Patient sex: M
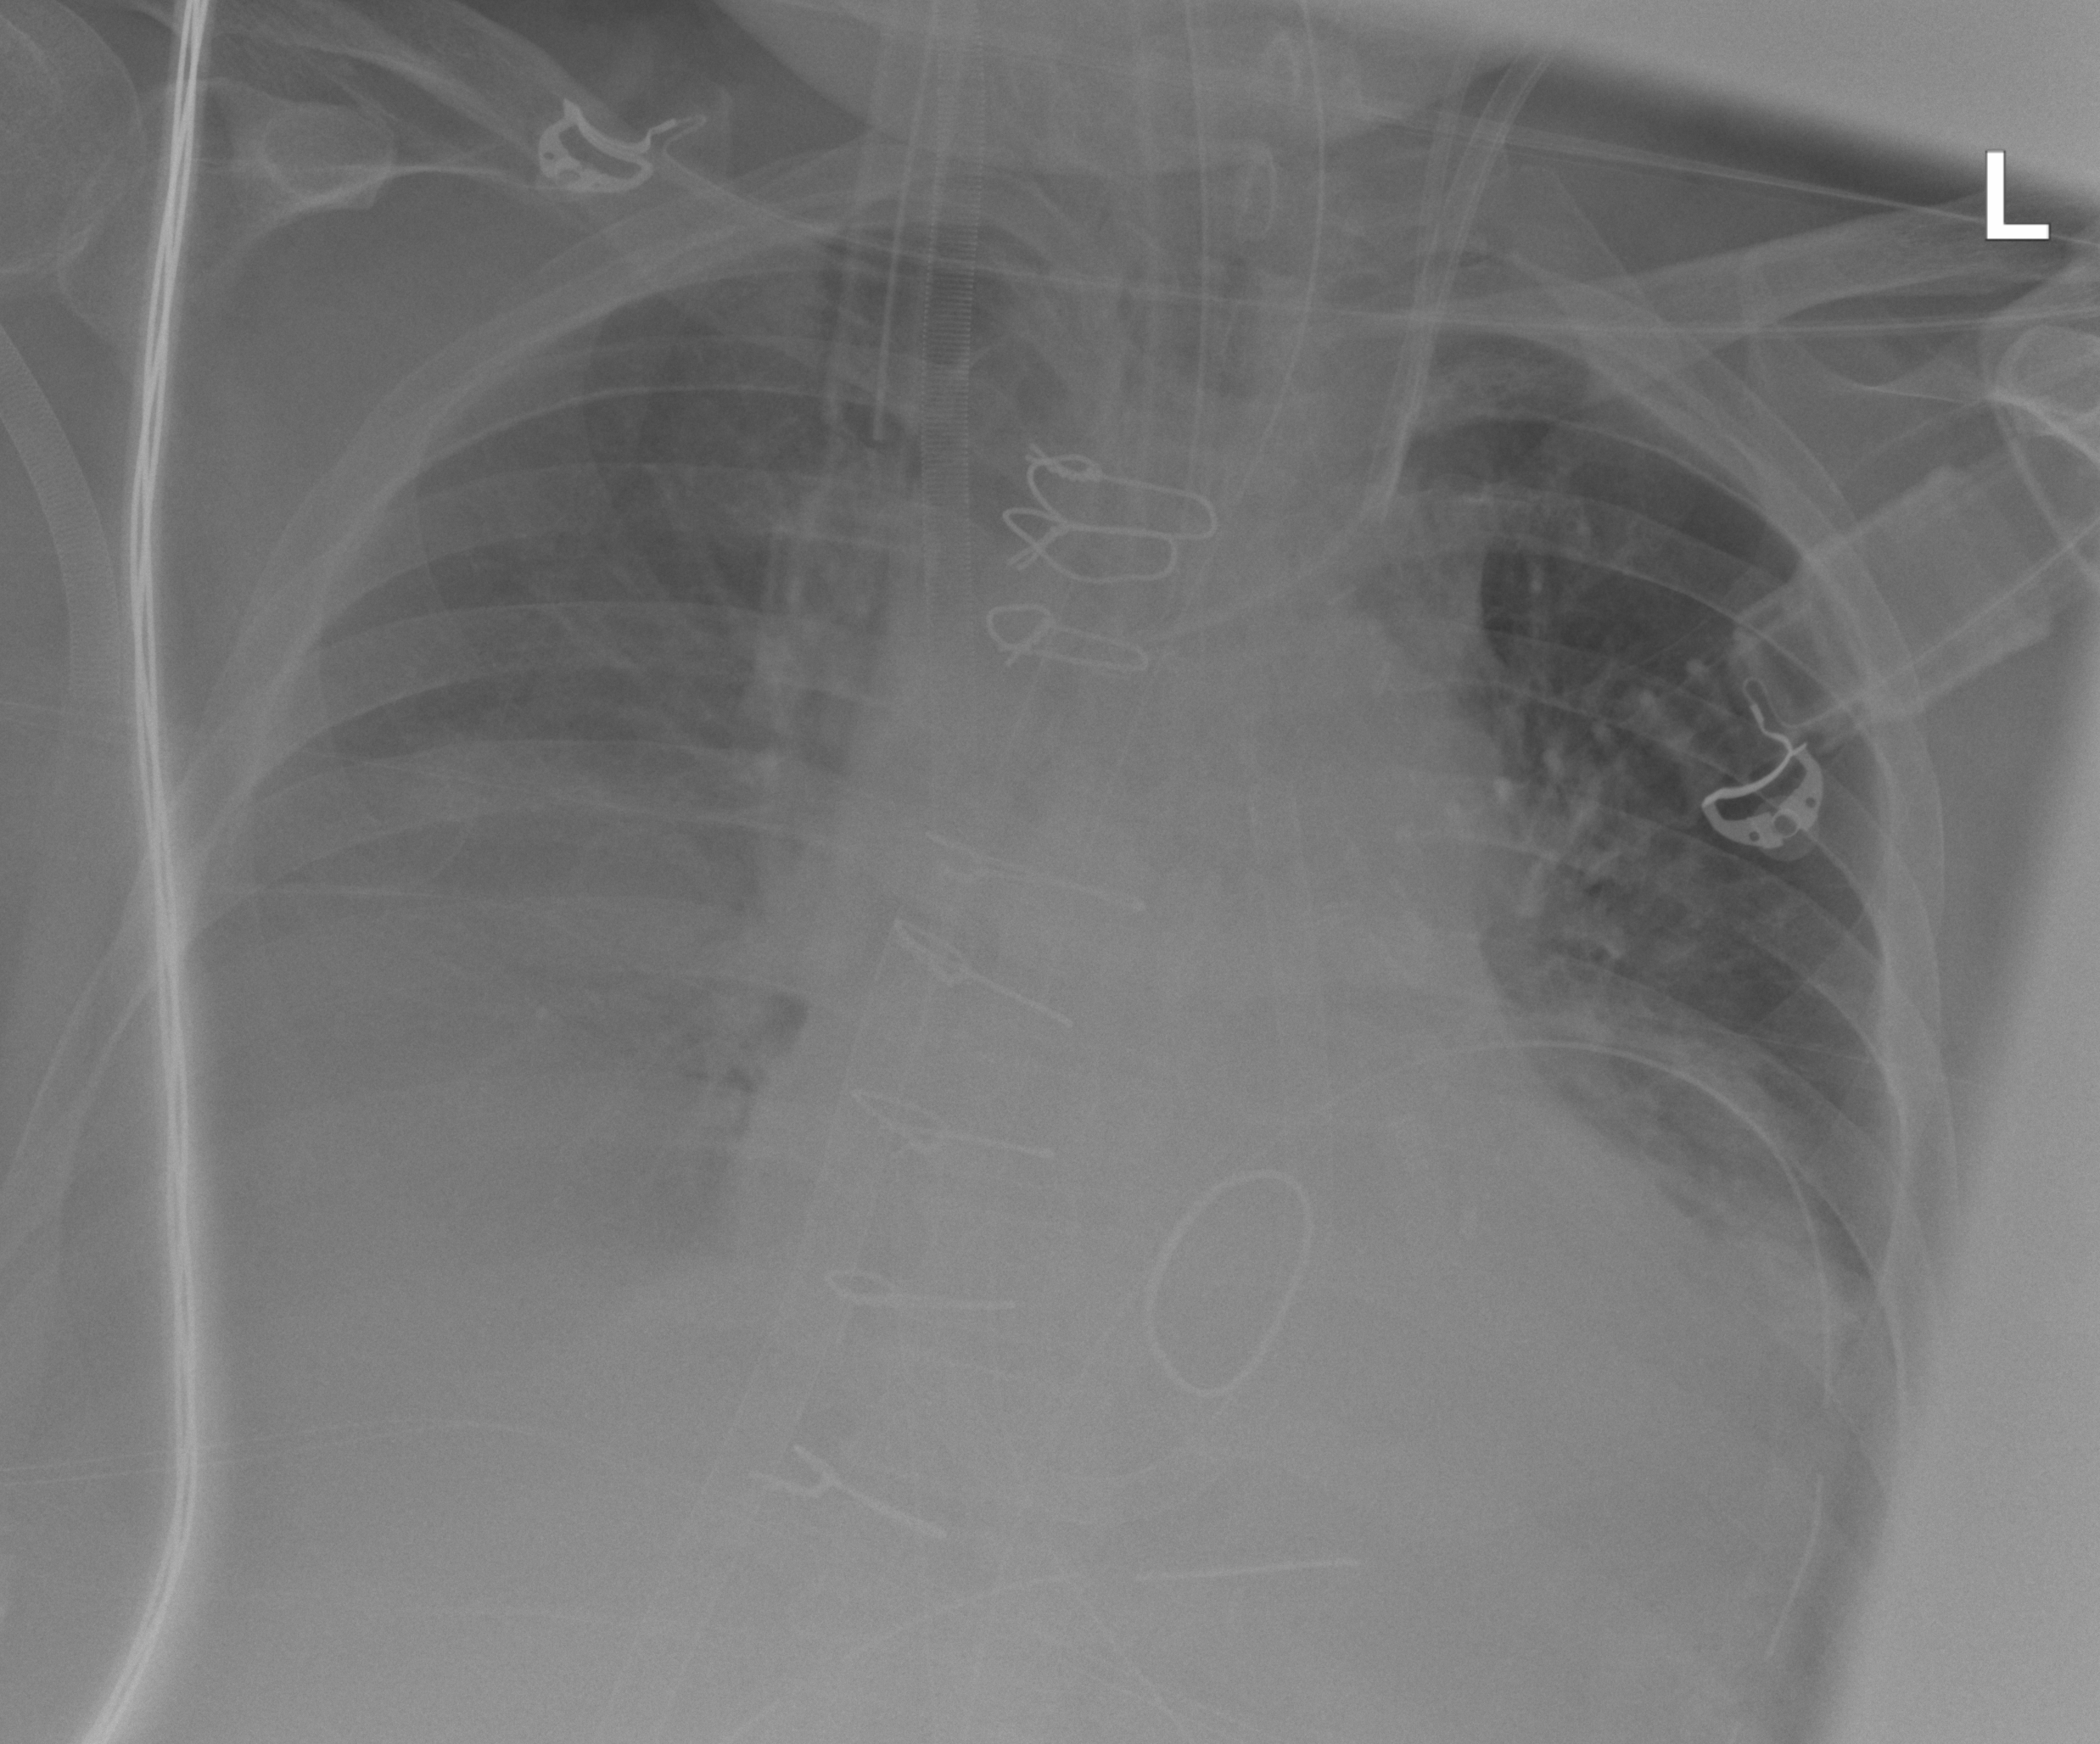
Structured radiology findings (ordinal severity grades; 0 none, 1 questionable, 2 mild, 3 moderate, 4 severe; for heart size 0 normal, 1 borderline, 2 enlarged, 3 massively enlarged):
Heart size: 2
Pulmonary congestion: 2
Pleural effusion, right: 3
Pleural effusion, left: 2
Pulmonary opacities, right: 2
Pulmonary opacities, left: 2
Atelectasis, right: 2
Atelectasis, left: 2